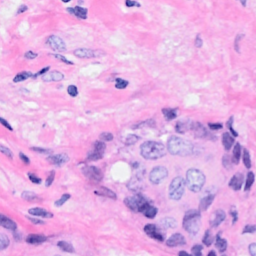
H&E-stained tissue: Breast